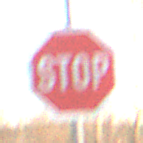
Verkehrszeichen: Stop
Umgebung: Outdoor, Nature
Tageszeit: SunriseSunset
Wetter: PartlyCloudy
Licht: Natural
Jahreszeit: NotSpecified
Kontrast: MediumContrast